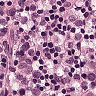
Metastatic tissue present: yes